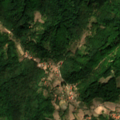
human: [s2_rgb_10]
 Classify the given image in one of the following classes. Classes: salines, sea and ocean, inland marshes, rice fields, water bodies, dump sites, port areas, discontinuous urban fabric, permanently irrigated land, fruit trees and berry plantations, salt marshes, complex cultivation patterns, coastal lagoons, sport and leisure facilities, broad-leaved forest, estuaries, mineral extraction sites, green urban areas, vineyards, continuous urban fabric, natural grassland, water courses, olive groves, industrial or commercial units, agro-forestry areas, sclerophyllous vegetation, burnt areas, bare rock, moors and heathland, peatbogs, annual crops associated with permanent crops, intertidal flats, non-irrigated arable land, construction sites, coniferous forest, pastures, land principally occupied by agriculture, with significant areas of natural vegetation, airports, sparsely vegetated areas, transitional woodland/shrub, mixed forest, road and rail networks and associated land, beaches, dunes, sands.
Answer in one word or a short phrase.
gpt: complex cultivation patterns, broad-leaved forest